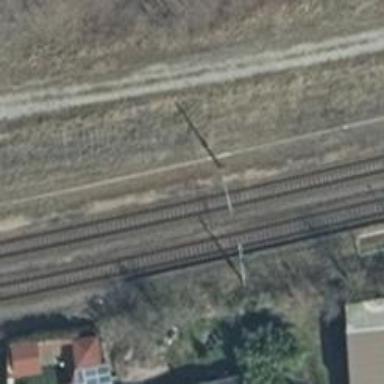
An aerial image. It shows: Milestone along the railway with catenary mast.